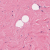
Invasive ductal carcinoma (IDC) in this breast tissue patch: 0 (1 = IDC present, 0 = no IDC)